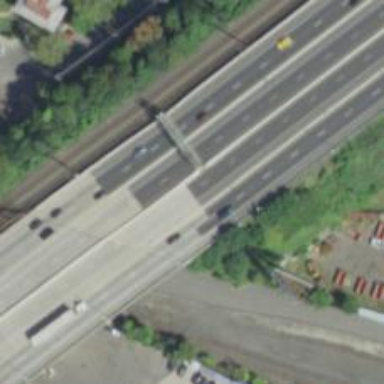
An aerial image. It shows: Urban freeway bridge over motorway.